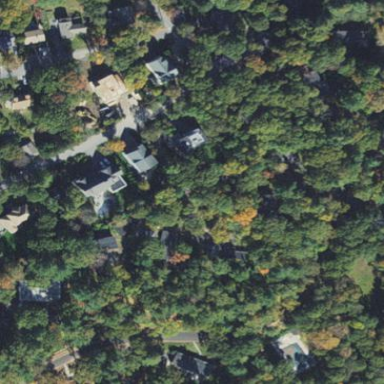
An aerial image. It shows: Single-family residential area.